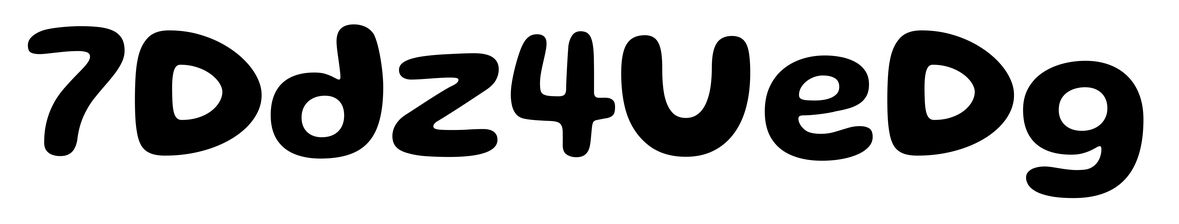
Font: Gluten_SemiBold